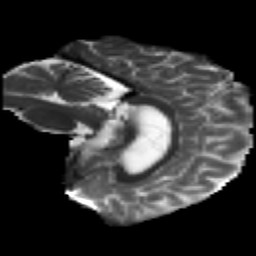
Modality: T2w
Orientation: sagittal
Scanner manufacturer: ge
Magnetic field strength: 3 T
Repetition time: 8.8 s
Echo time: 0.085 s